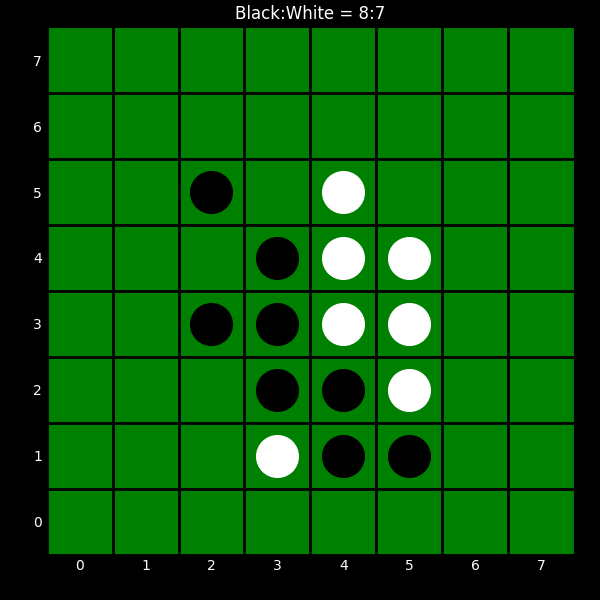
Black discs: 8
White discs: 7